Field crop: maize
Growth stage: 2
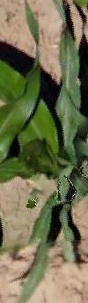
Species: maize